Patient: sex M, age 52
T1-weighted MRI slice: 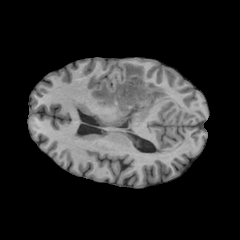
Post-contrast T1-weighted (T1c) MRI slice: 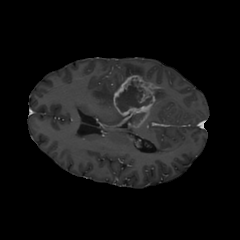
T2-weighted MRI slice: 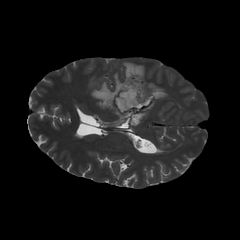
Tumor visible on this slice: yes
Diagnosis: Glioblastoma, IDH-wildtype
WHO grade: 4